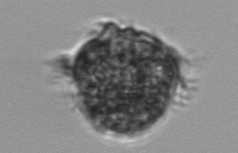
Label: Didinium